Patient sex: F
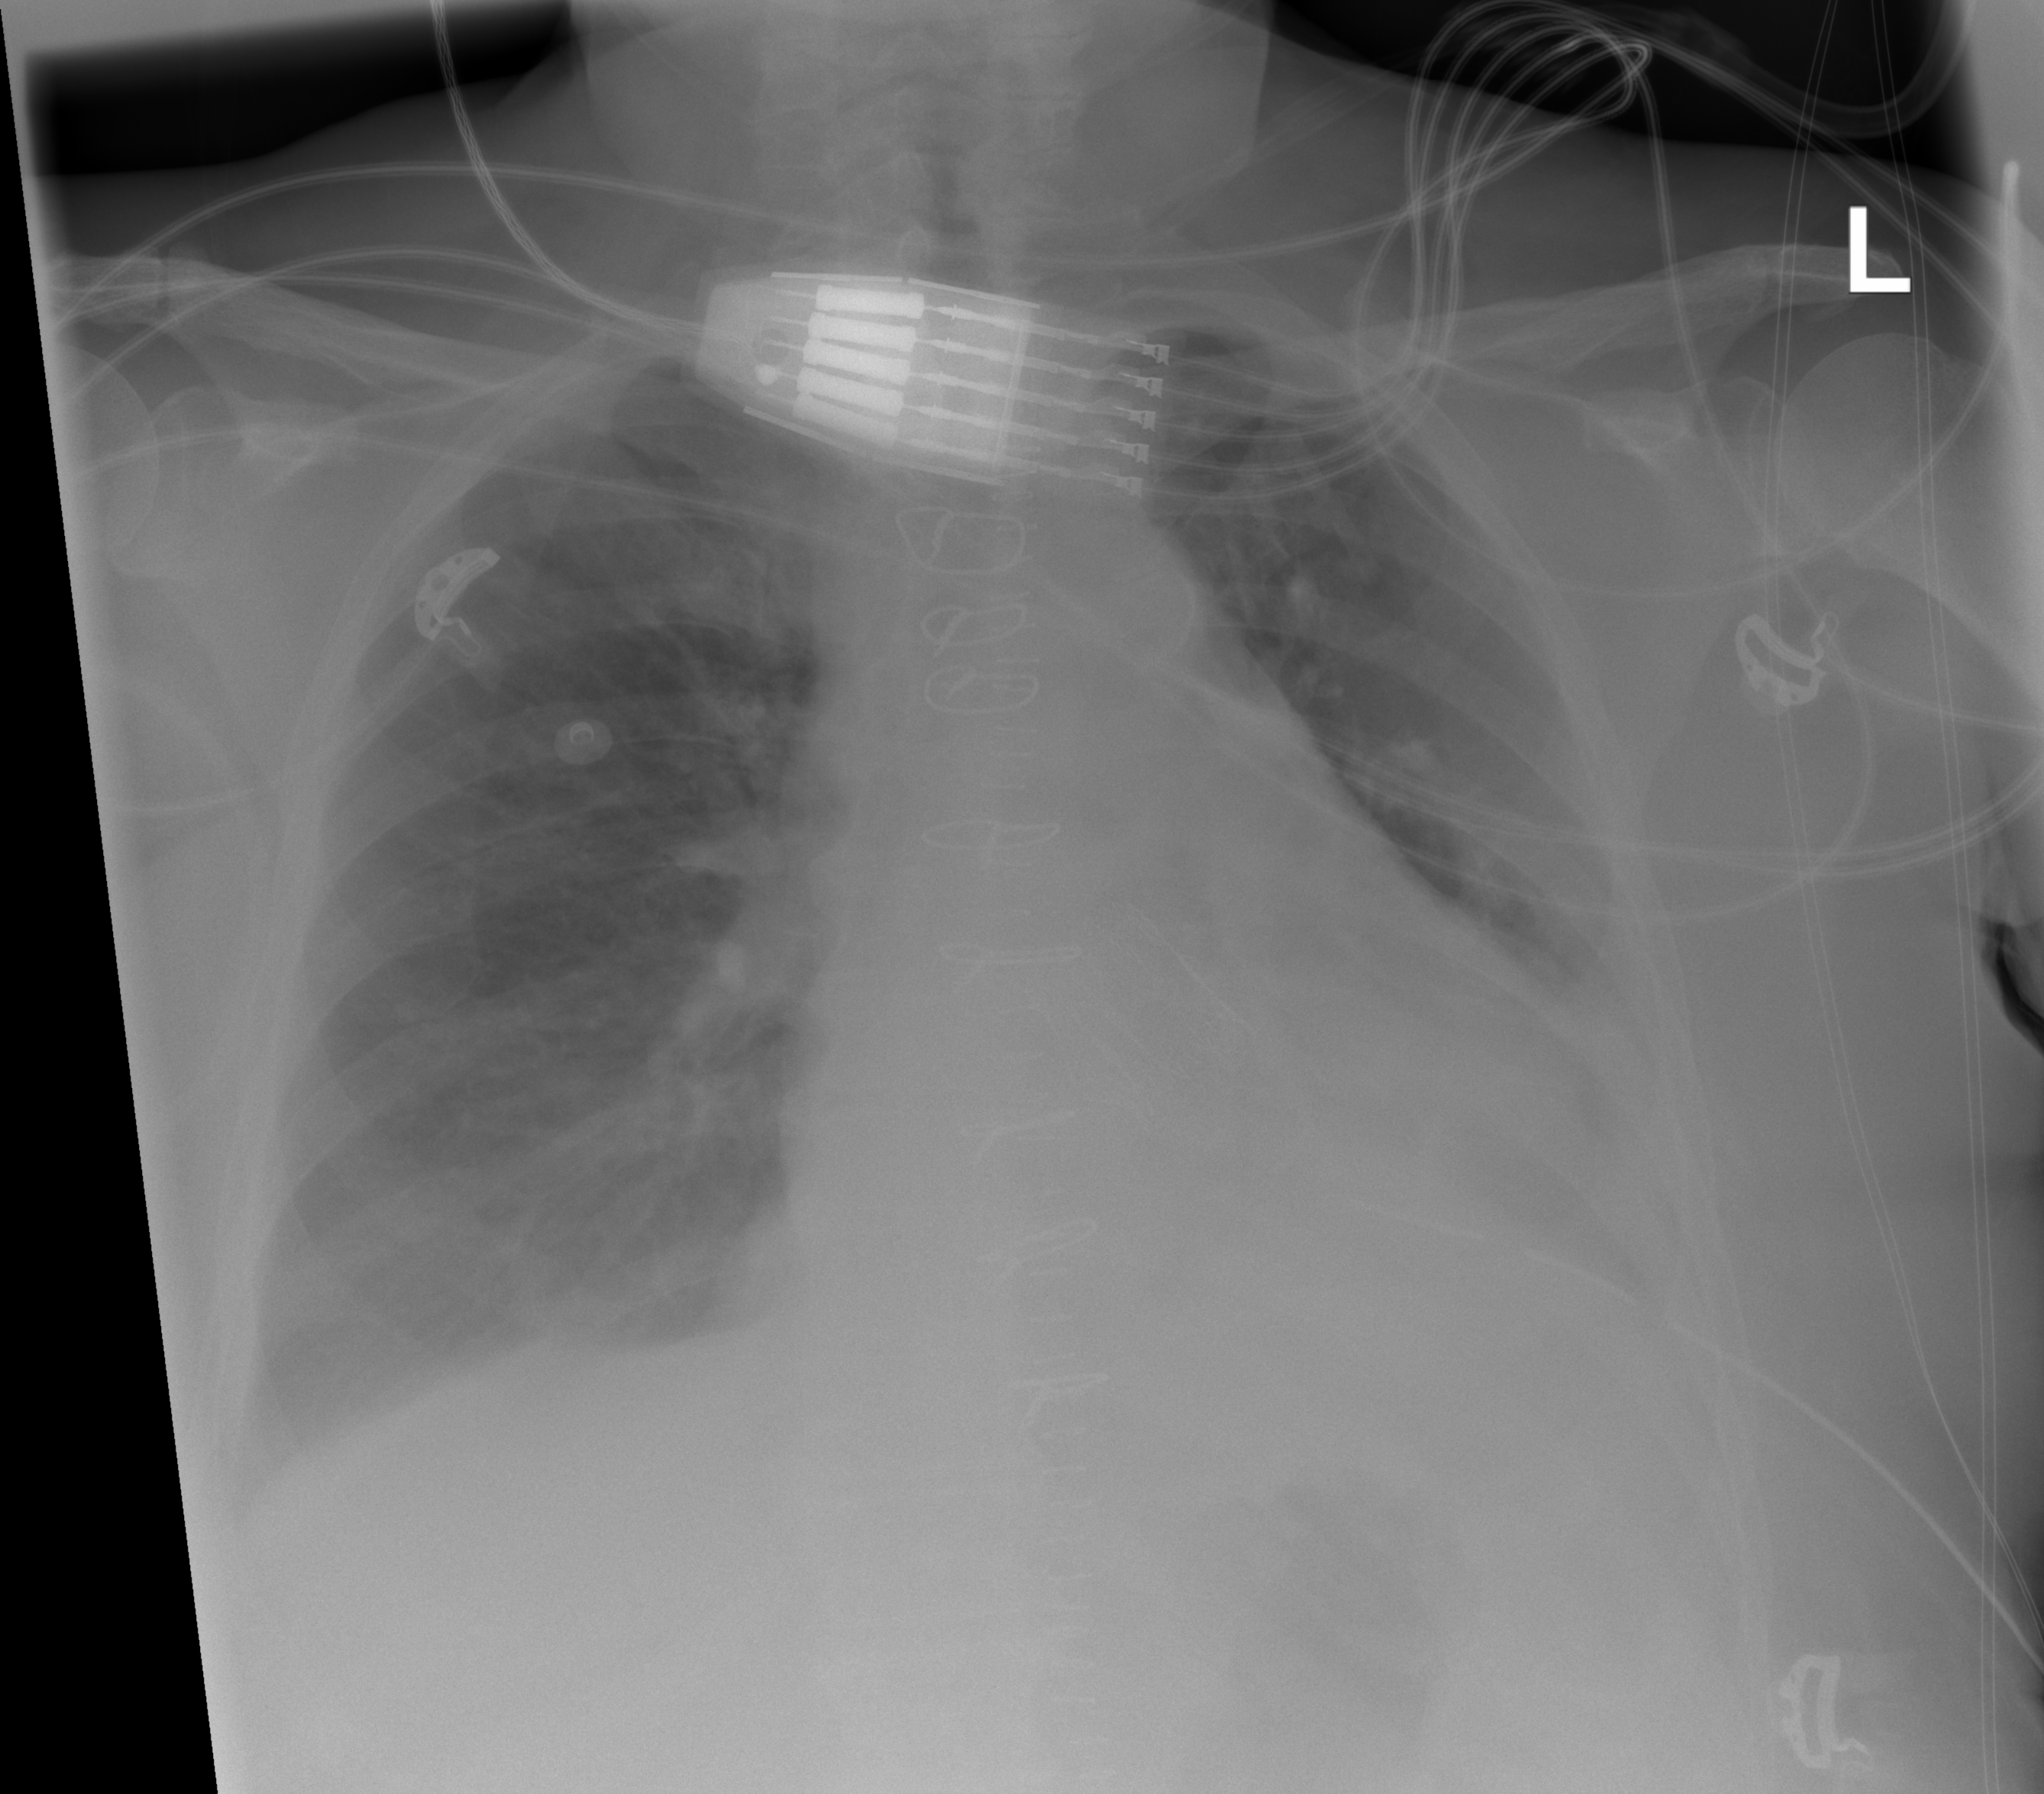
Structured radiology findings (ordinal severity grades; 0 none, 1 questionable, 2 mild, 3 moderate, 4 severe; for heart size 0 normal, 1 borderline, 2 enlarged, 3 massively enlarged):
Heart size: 2
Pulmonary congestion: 2
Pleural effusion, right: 1
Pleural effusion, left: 3
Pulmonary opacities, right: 0
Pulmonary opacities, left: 0
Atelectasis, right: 2
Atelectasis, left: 2